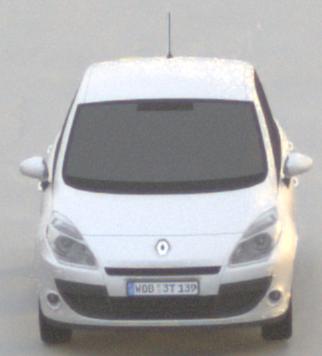
Make: Renault
Model: Scénic 1.6 16V 110
Detailed model: Scénic (III)
Model produced from: 2009/06
Model produced until: 2010/08
Doors: 5
Color: white
Road condition: dry road
Daytime: sunrise or sunset
Contrast: low contrast